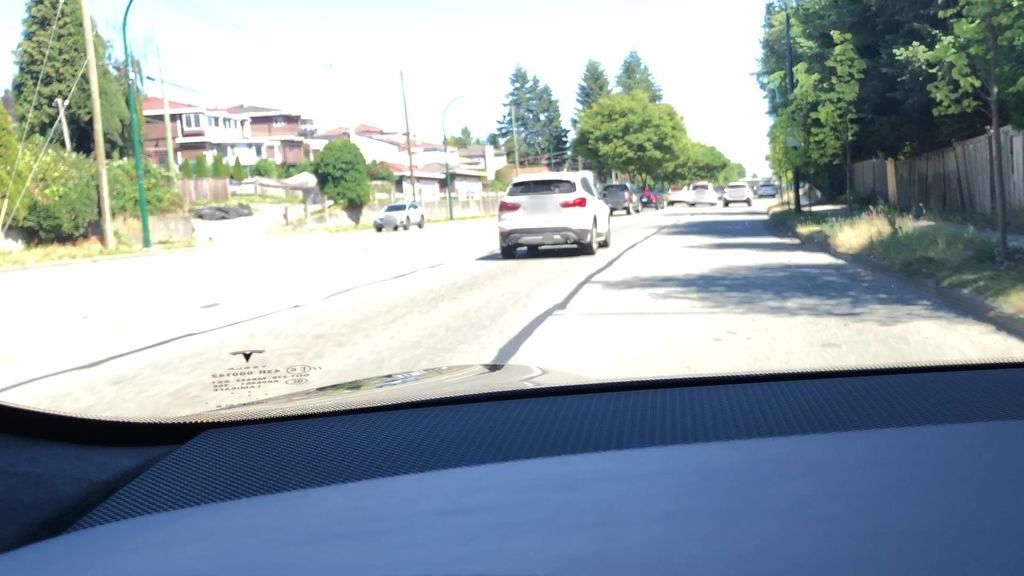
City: vancouver